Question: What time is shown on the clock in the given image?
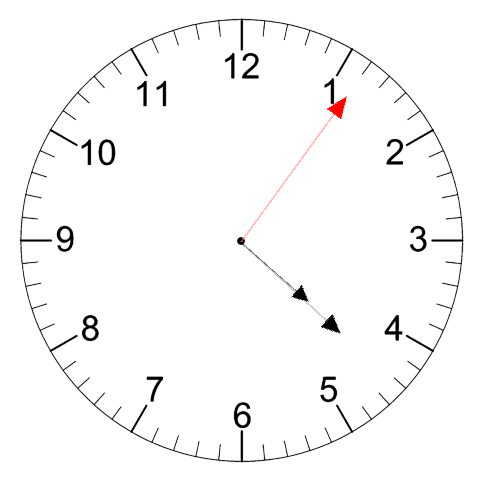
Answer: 04:22:06